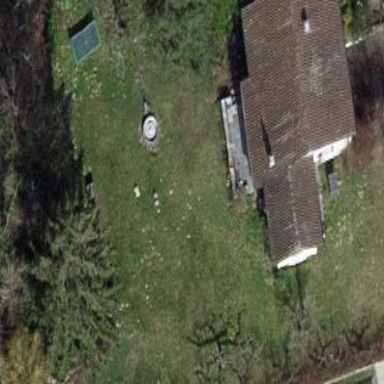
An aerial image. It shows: Garden enclosed by fence.